Frequency: 50000
Velocity: 0,155
Power: 28,2
Pulse duration: 0,0000001
Pass count: 1
Magnification: 10
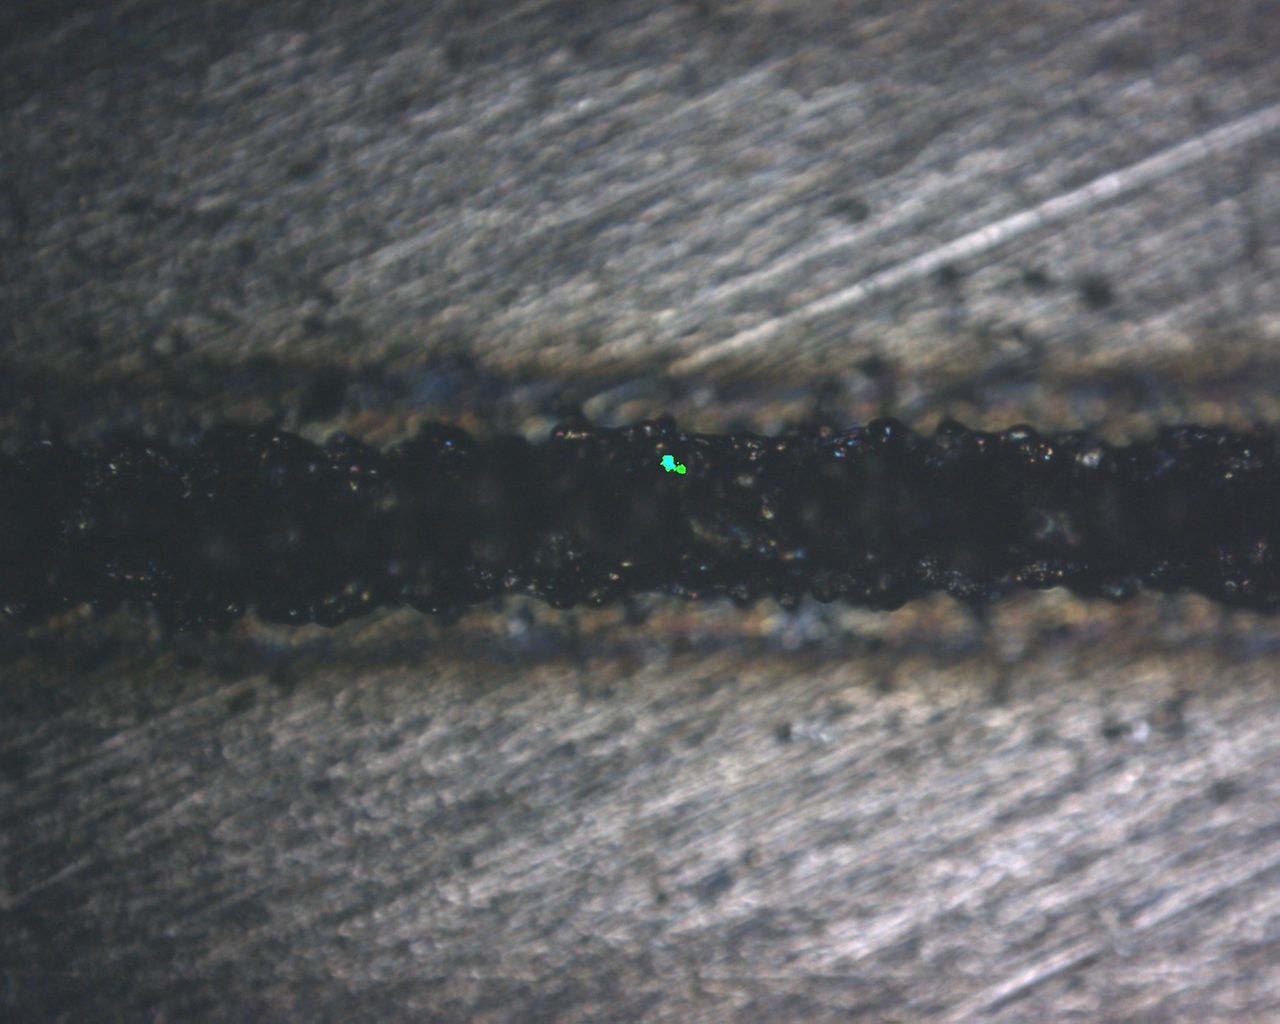
Measured width: 139.2296
Other width: 69.594